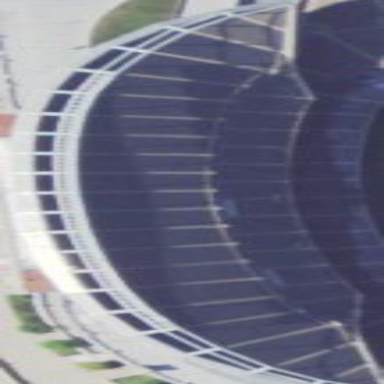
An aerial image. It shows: Stadium.